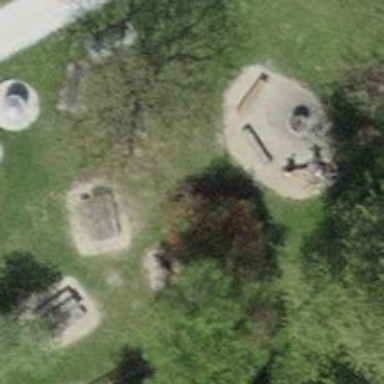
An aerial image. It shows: Picnic site popular for tourists.